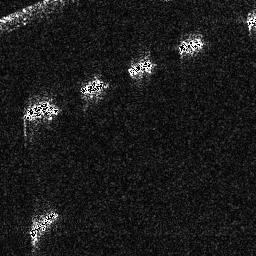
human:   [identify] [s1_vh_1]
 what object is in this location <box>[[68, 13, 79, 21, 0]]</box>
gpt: <ref>1 medium ship at the top right</ref>